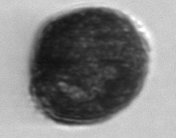
Label: Alexandrium_catenella